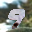
Label: 9